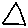
Label: triangle